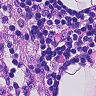
Metastatic tissue present: no